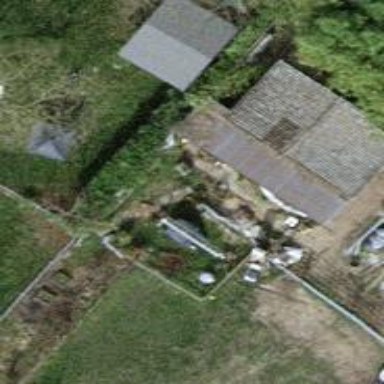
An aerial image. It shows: Shed building.